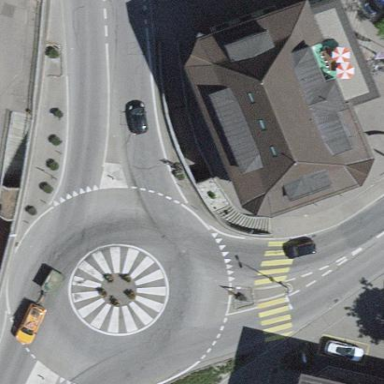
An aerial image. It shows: Secondary road with asphalt surface leading to roundabout.